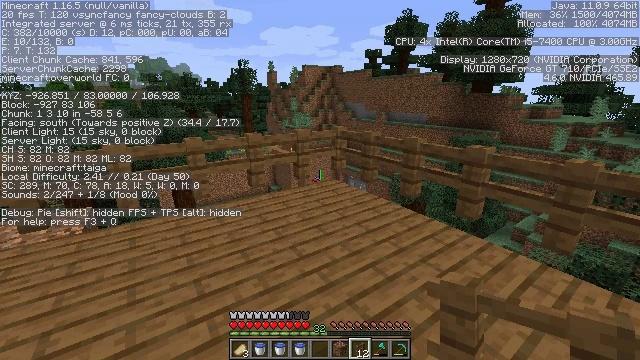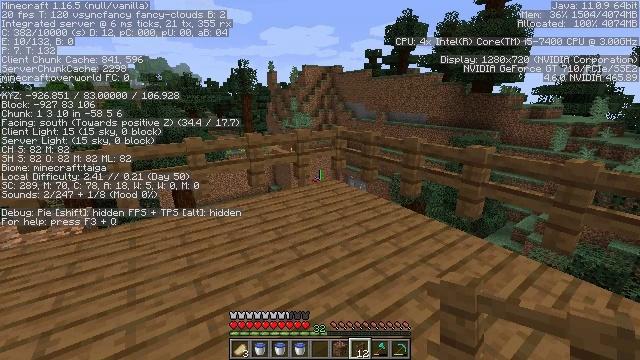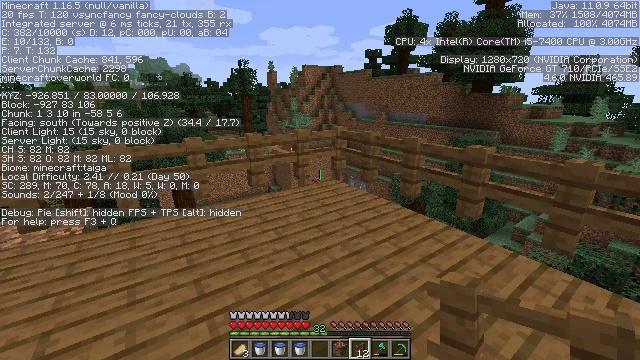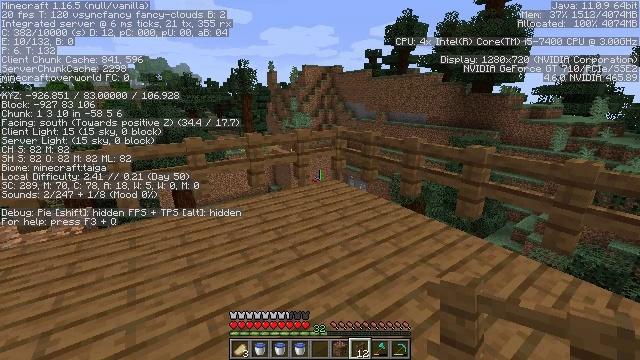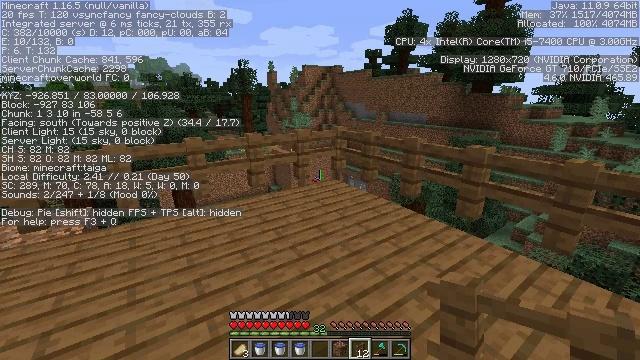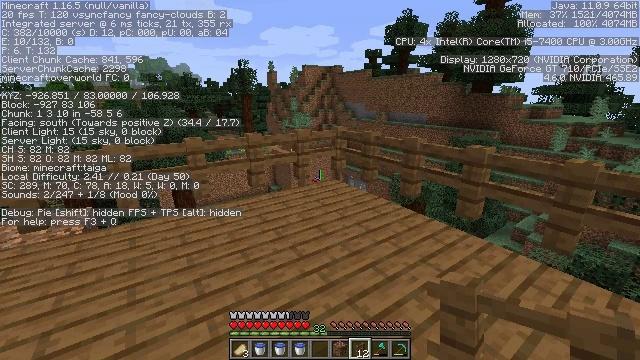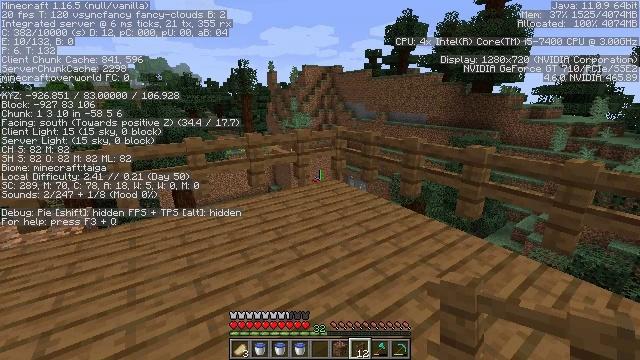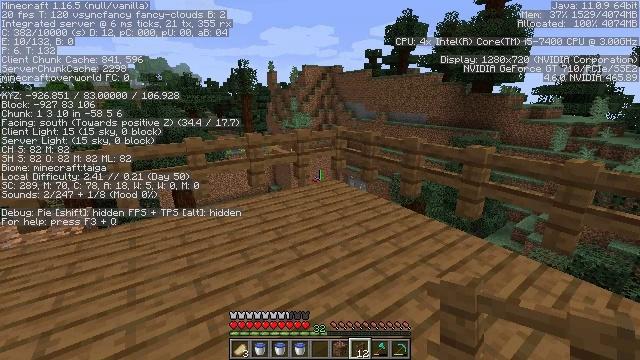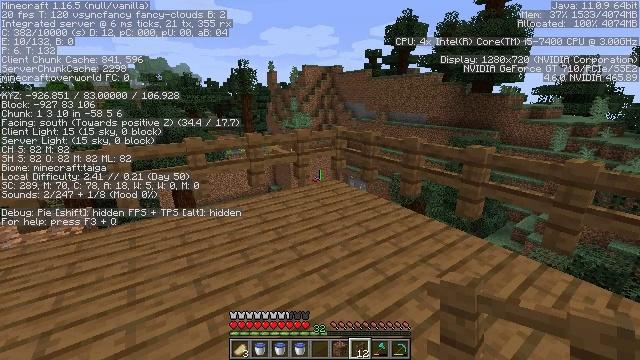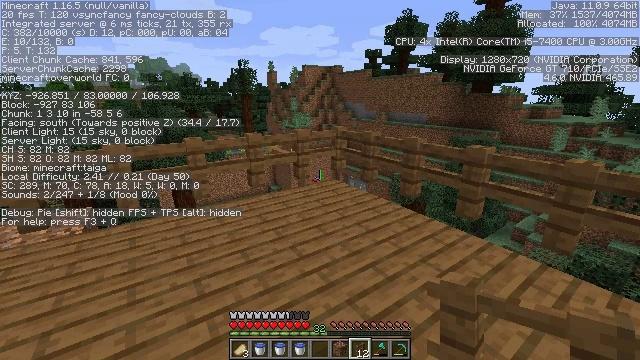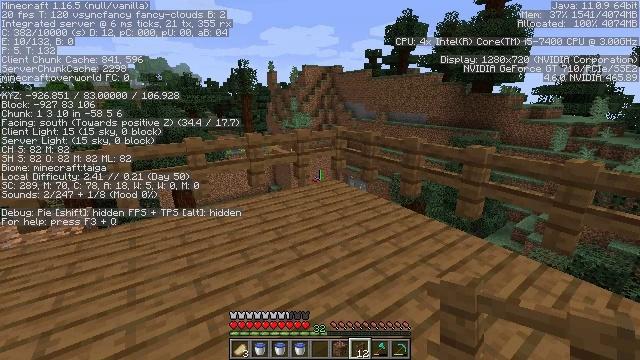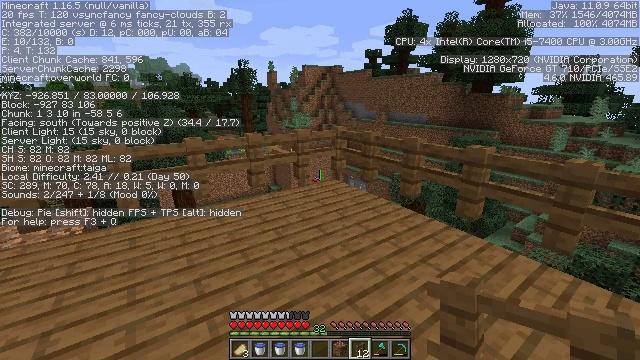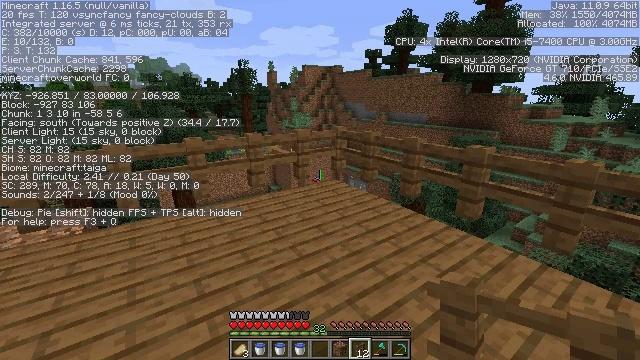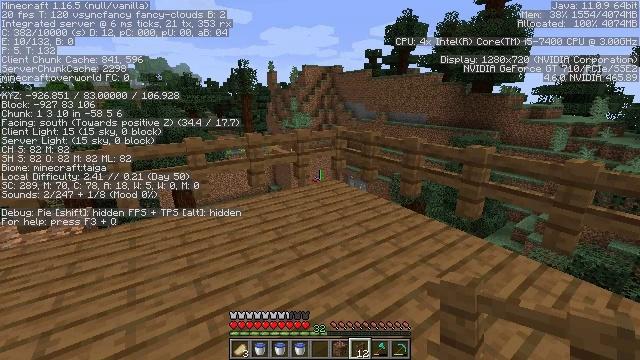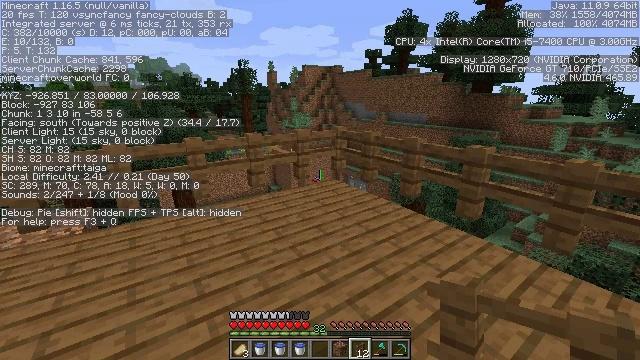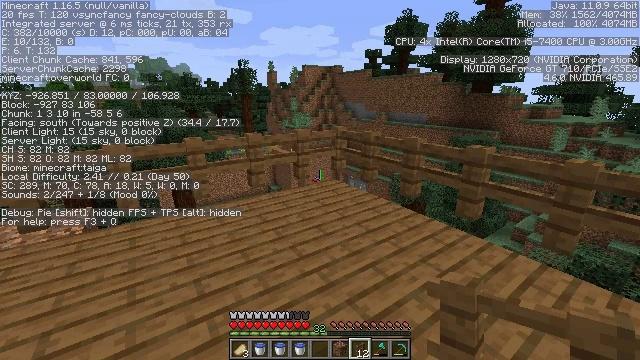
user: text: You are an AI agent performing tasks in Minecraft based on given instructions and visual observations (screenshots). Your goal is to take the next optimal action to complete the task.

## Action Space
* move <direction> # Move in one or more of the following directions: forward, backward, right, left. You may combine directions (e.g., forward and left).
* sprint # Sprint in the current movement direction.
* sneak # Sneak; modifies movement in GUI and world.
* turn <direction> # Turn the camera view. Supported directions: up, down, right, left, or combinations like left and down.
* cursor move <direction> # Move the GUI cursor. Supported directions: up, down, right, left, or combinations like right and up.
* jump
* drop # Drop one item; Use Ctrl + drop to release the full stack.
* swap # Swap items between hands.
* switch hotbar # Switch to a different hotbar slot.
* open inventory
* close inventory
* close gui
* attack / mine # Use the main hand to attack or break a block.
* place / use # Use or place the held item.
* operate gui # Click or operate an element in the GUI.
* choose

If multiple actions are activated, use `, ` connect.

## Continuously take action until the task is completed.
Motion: motion action
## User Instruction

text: Reclaim the spruce fence for reuse.
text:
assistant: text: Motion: no_op
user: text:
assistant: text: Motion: no_op
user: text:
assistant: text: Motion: no_op
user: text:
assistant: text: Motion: no_op
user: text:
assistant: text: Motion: no_op
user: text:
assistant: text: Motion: no_op
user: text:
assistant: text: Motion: no_op
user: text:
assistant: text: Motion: no_op
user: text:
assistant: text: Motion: no_op
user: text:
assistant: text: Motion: no_op
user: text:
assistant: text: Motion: no_op
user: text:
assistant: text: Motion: no_op
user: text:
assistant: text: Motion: no_op
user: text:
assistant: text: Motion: no_op
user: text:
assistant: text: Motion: no_op
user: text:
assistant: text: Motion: no_op
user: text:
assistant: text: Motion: no_op
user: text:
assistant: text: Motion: no_op
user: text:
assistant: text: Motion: no_op
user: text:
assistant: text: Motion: no_op
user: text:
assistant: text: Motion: no_op
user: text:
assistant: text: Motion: no_op
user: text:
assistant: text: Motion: no_op
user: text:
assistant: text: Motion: no_op
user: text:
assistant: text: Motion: no_op
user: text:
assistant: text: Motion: no_op
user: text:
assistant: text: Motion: no_op
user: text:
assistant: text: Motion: no_op
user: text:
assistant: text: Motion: no_op
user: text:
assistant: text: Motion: no_op